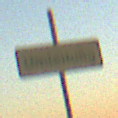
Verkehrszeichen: Umleitungsankuendigung
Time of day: SunriseSunset
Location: Outdoor (Nature)
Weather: Clear
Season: NotSpecified
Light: Natural